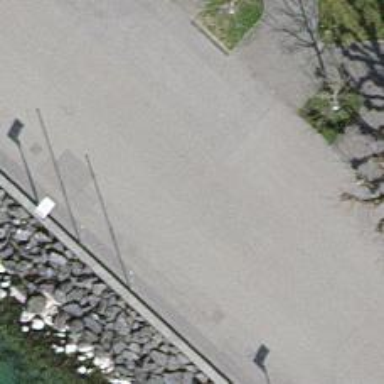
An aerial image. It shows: Pedestrian path with asphalt surface.